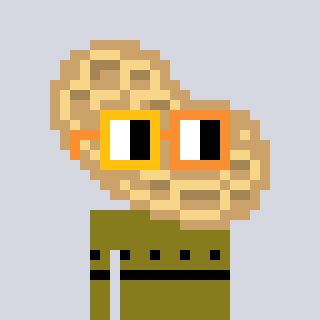
a pixel art character with square yellow and orange glasses, a peanut-shaped head and a gunk-colored body on a cool background